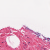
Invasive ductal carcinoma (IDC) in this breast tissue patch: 0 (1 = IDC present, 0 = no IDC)